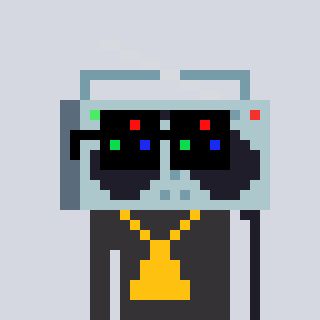
a pixel art character with square black sunglasses, a boombox-shaped head and a grayscale-colored body on a cool background